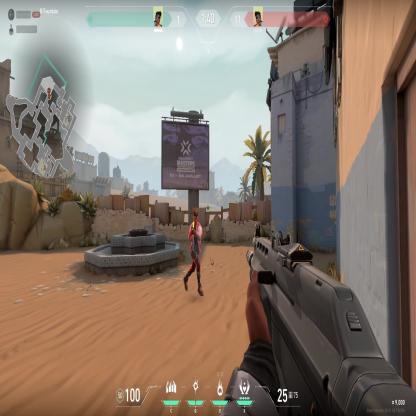
Label: enemy